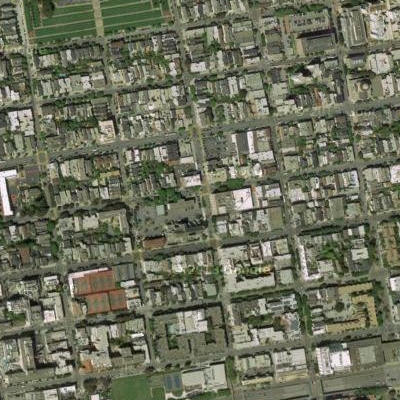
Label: Resident